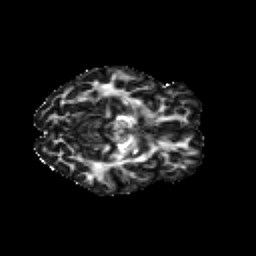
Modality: FA
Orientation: axial
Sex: female
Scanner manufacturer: siemens
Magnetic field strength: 3 T
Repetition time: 5 s
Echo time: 0.071 s